Question: Consider the following partial code. My problem is that the Scrollbar is not aligned with the rectangle. I get a rectangle and a scrollbar with a large gap between the two. I figured I could experiment and find out what the "offset" is and just put that in but I'd like to understand why the scrollbar apparently does not seem to honor the coordinates.
'''
hCDC = GetDC(hCWnd);
bkgBrush = CreateSolidBrush( BGColor );
SetMapMode( hCDC, MM_TEXT );
SelectObject( hCDC, bkgBrush );
Rectangle(hCDC, VTRect->left, VTRect->top, VTRect->right, VTRect->bottom);
iHThumb = GetSystemMetrics(SM_CXHTHUMB);
iVThumb = GetSystemMetrics(SM_CYVTHUMB);
hInstance = NULL;
if( hWndVertScroll )
DestroyWindow( hWndVertScroll );
hWndVertScroll = CreateWindow(
"Scrollbar",
(LPSTR)NULL,
WS_CHILD | WS_VISIBLE | SBS_VERT | SBS_RIGHTALIGN,
VTRect->left,VTRect->top,VTRect->right,VTRect->bottom-iVThumb ,
hCWnd,
NULL,
hInstance,
NULL);
'''
To correct for the gap, I'd invoke the CreateWindow call using the following:
'''
hWndVertScroll = CreateWindow(
"Scrollbar",
(LPSTR)NULL,
WS_CHILD | WS_VISIBLE | SBS_VERT | SBS_RIGHTALIGN,
VTRect->left,VTRect->top,VTRect->right - 100 ,VTRect->bottom-iVThumb ,
hCWnd,
NULL,
hInstance,
NULL);
'''
but I don't understand why VTRect->right - 100 is required to but the scroll bar up against the right side of the Rectangle. Note that I did try VTRect->right - iHThumb but I still have a gap albeit a smaller one.
Screen shot of the red rectangle and scrollbar and the gap between the two:

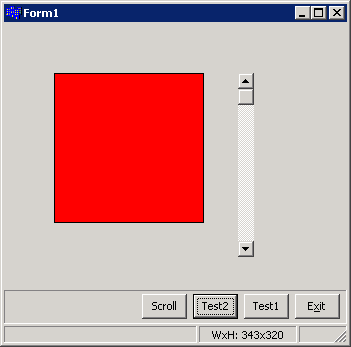
Answer: > VTRect->left,VTRect->top,VTRect->right - 100 ,VTRect->bottom-iVThumb
The arguments you pass to CreateWindow() with these values are x, y, and . Width and height, not right and bottom. Fix:
> VTRect->left, VTRect->top, VTRect->right - VTRect->left, VTRect->bottom - VTRect->top